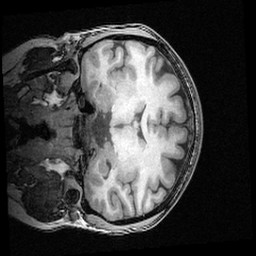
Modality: T1w
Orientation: coronal
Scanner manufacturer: ge
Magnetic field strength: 3 T
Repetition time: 0.008572 s
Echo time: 0.003384 s